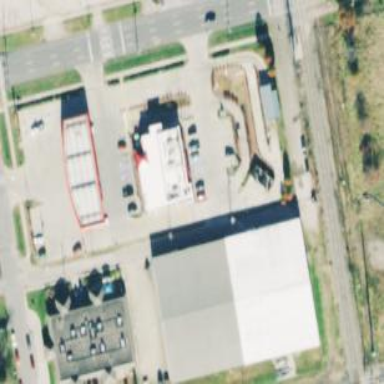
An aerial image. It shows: Commercial area.